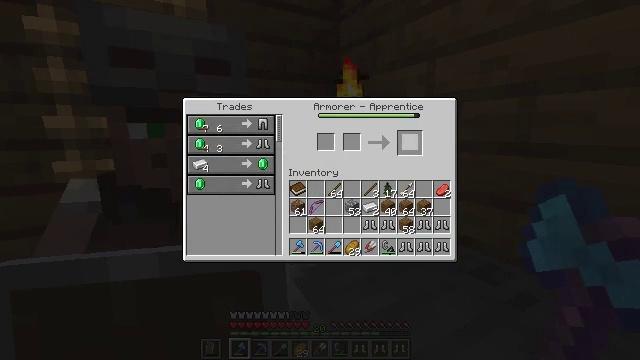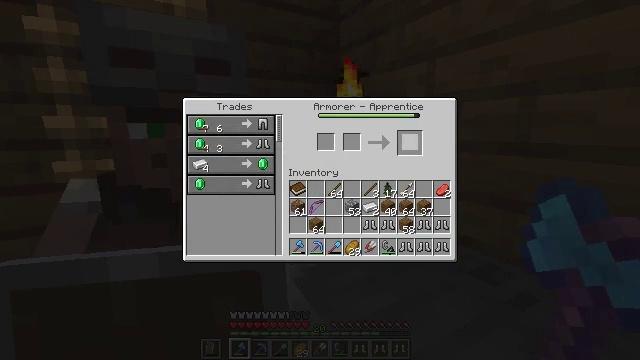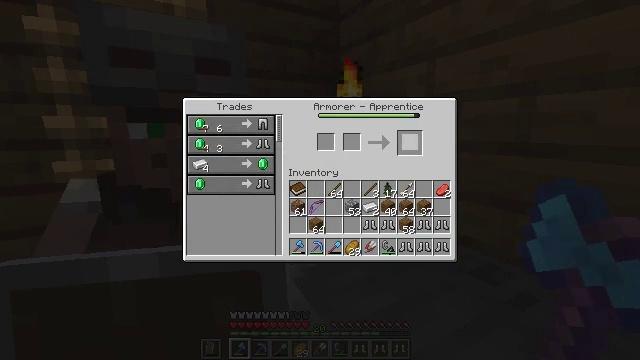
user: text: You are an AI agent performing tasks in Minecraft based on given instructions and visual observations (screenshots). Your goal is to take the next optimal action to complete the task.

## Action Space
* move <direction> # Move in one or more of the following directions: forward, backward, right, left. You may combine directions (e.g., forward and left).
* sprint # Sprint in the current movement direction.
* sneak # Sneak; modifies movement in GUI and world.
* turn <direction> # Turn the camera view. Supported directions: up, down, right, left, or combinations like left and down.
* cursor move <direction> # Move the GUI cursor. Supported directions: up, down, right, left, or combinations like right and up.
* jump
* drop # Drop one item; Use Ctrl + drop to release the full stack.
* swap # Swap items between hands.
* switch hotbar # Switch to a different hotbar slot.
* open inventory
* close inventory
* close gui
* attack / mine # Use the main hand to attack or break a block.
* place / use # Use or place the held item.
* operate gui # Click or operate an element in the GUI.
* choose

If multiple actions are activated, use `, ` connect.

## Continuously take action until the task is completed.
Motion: motion action
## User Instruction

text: Combine materials at a crafting table to make chainmail boots.
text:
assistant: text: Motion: sneak
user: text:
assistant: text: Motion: sneak
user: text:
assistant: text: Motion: sneak